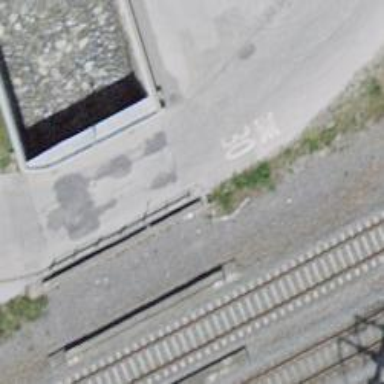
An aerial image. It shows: Abandoned railway bridge with single track.